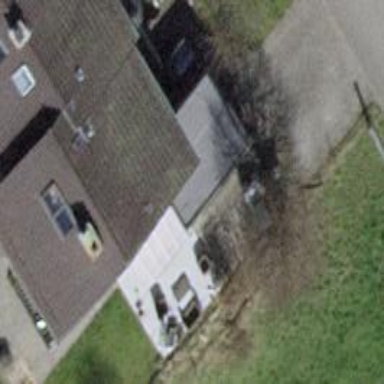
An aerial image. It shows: Terrace building.